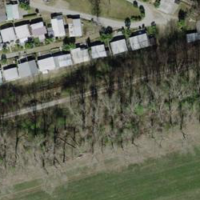
EUNIS habitat code: 41
Species observed at this site:
Prunus padus